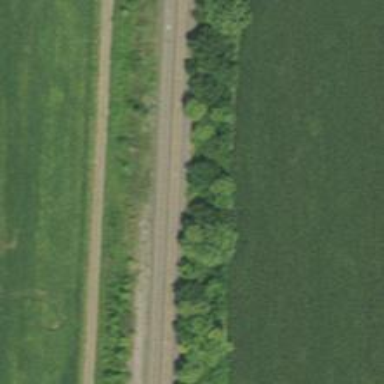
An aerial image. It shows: Railway track.